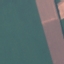
Land use / land cover: AnnualCrop